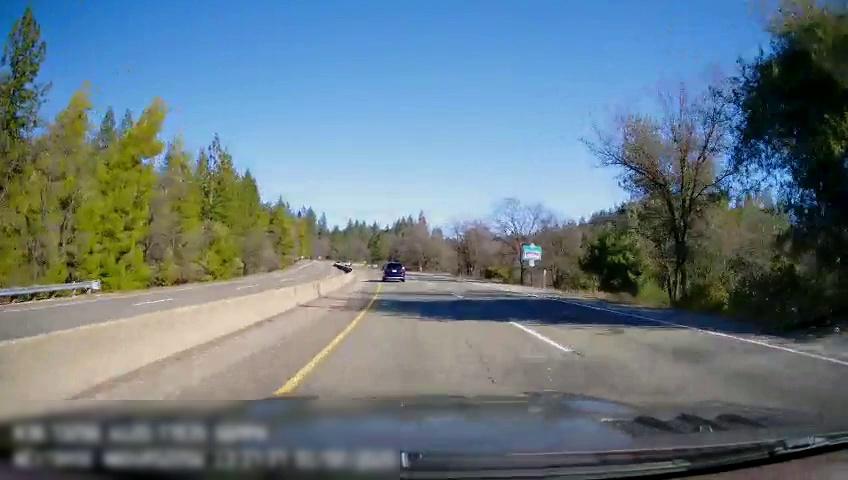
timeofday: Day
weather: Sunny
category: Drivable Space
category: Drivable Space
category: Vehicles | SUV
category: Lanes | Current Lane
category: Lanes | Current Lane
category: Lanes | Alternate Lane
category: Lanes | Opposite Lane
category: Lanes | Opposite Lane
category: Traffic | Signs